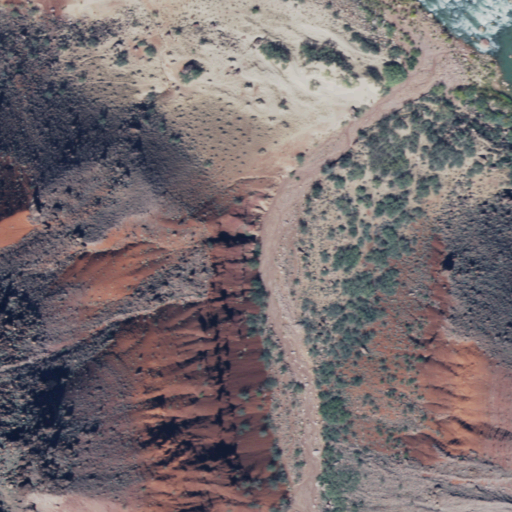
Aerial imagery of valley in Arizona named Red Canyon containing shrub, grassland, open water, and barren land